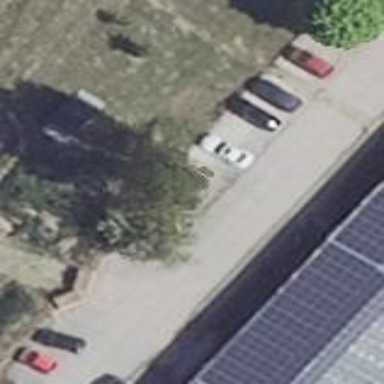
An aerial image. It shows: Parking area.